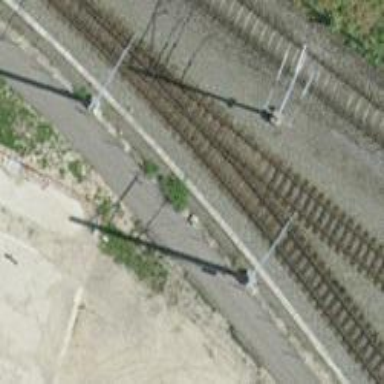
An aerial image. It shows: Narrow-gauge railway track with electrified contact line. The railway has one track.